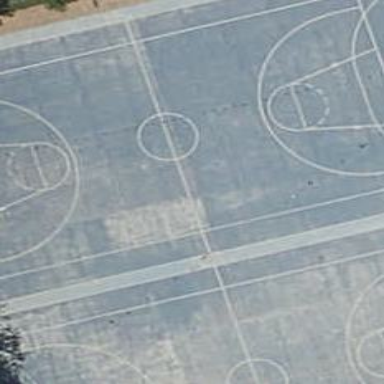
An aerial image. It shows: Basketball court on pitch.